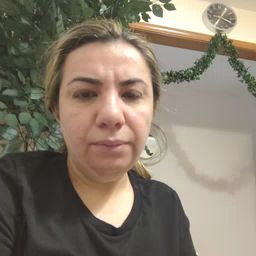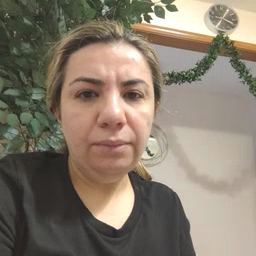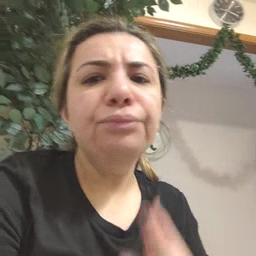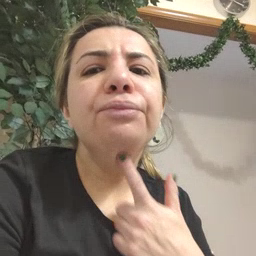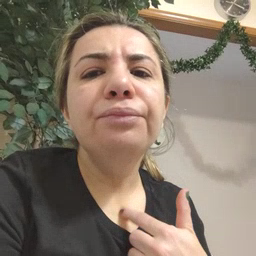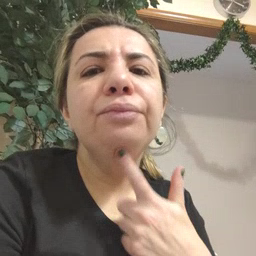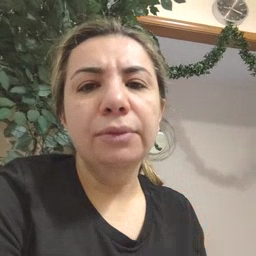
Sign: thirsty